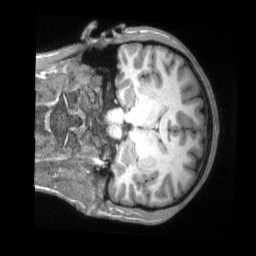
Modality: T1w
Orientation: coronal
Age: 23
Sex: female